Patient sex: F
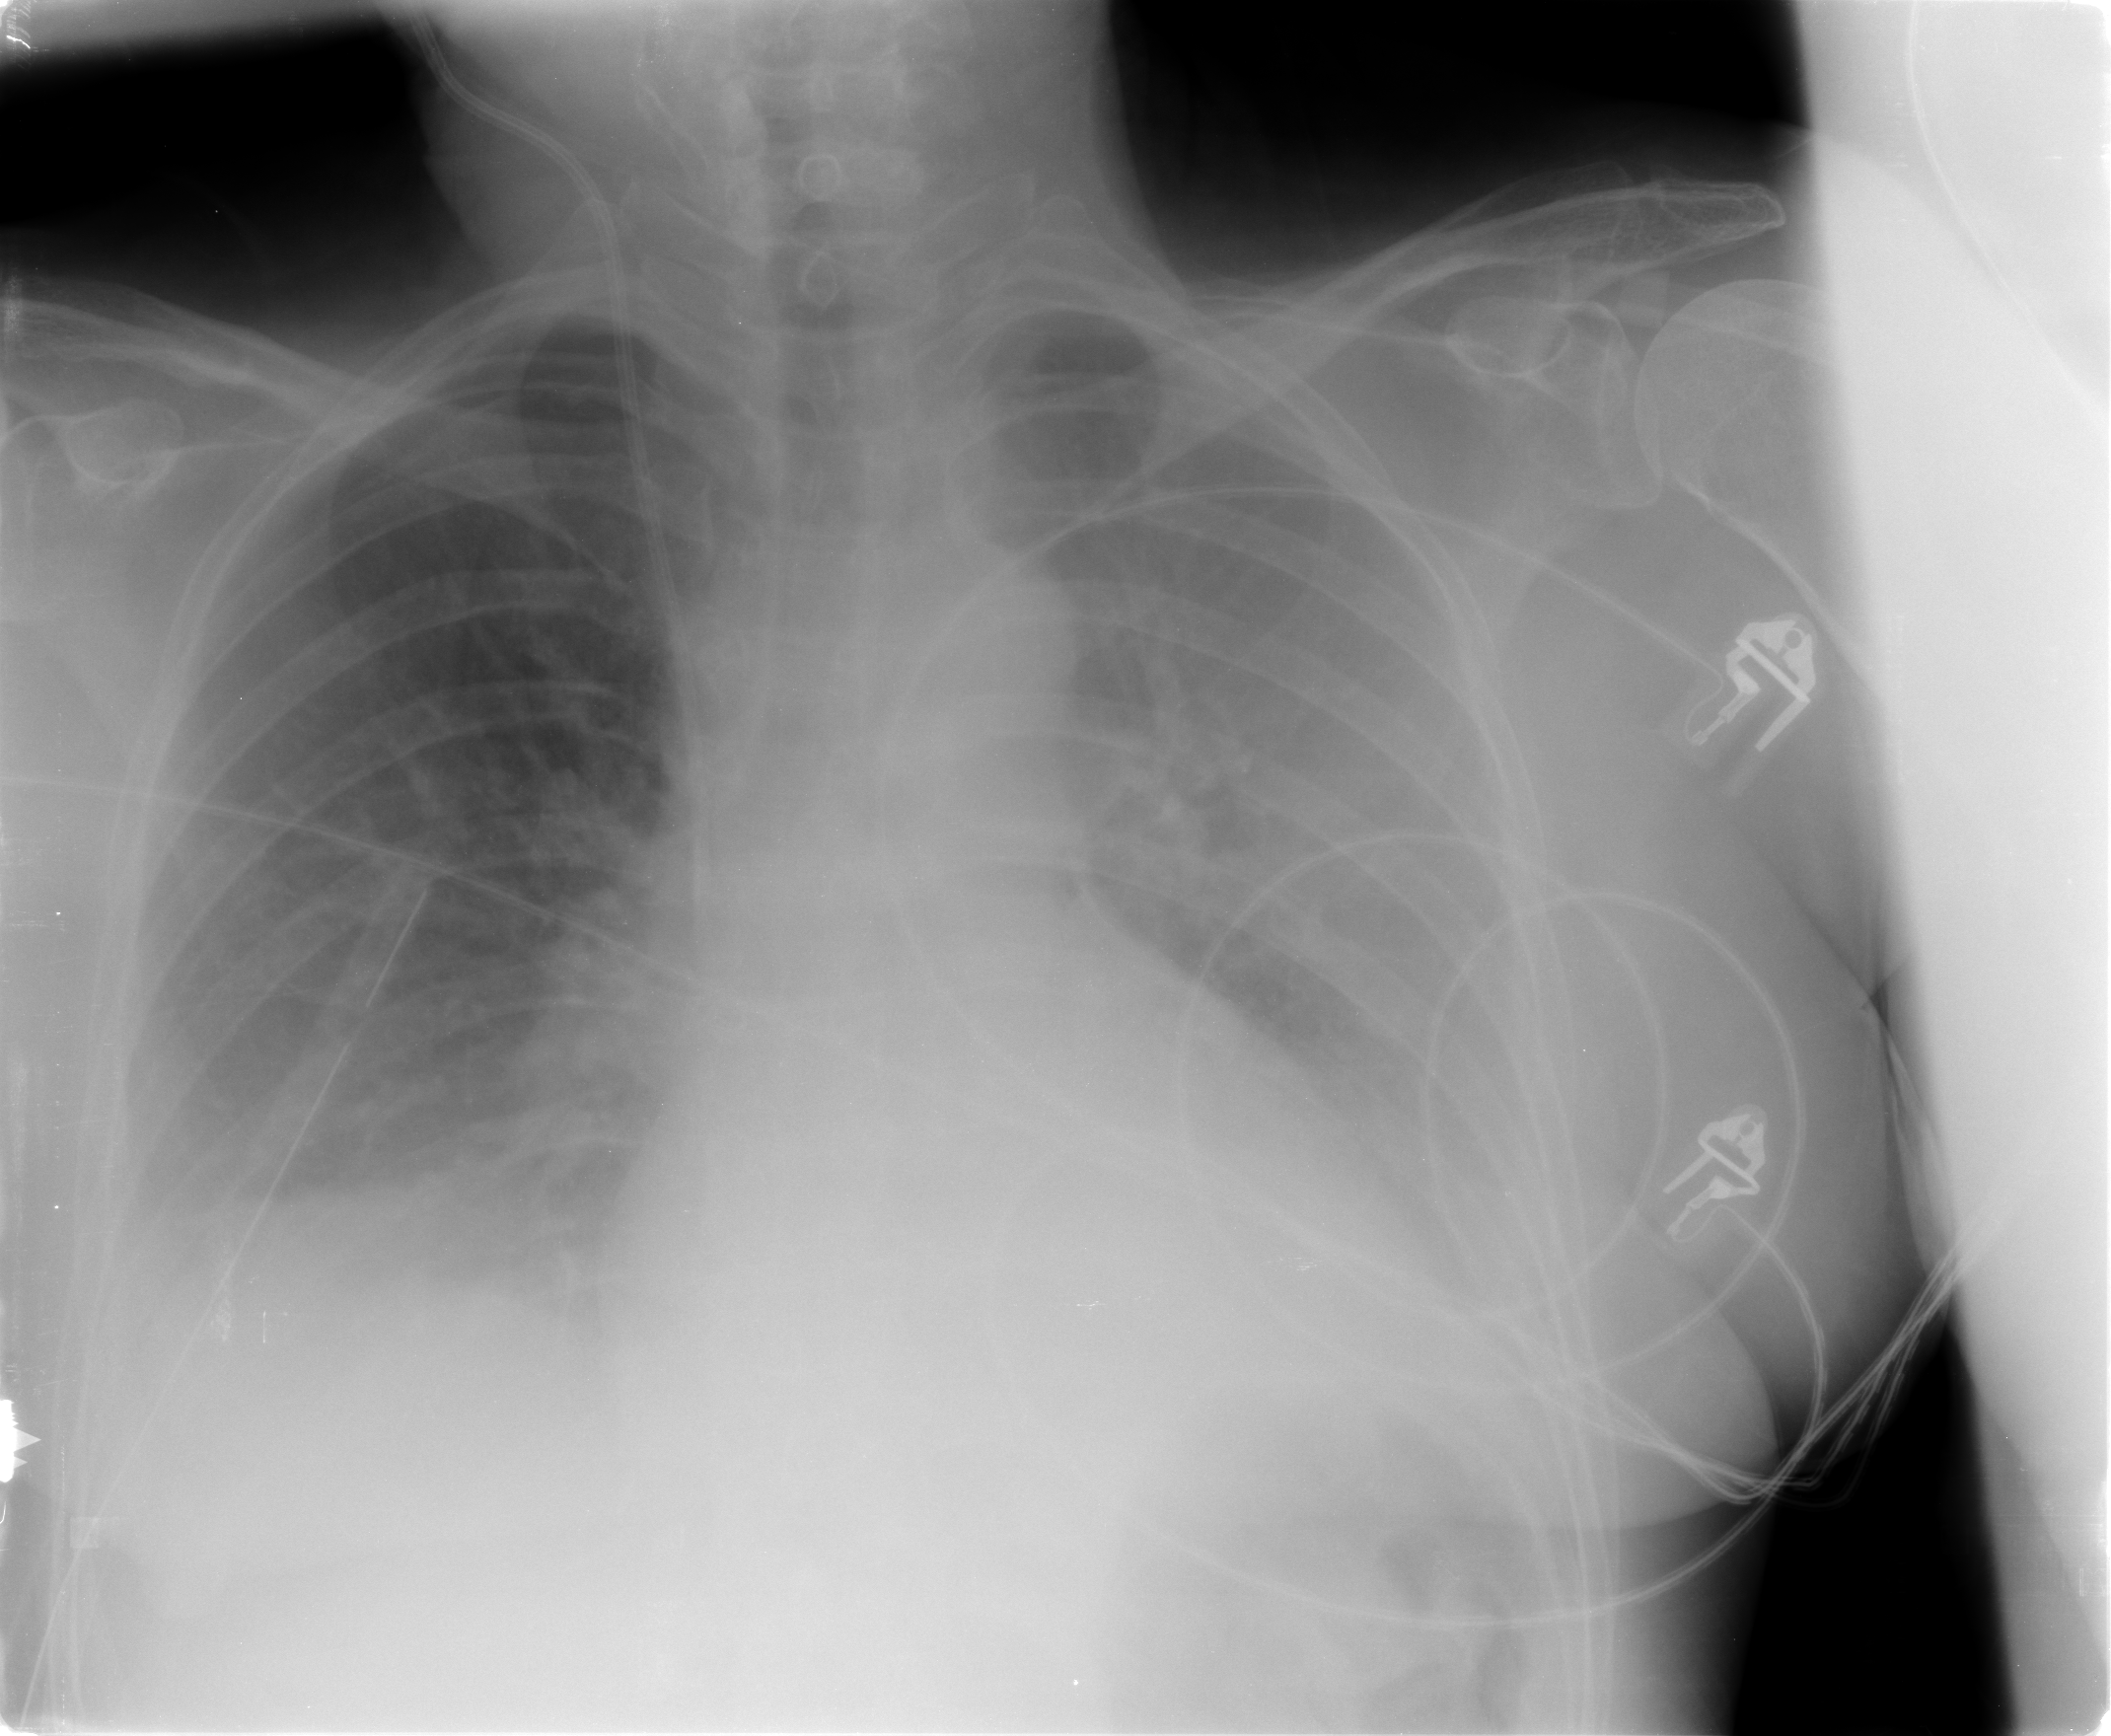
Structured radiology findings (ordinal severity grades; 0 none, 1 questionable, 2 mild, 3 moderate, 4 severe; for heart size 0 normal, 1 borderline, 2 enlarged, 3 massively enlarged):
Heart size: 0
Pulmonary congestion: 0
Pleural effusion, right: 2
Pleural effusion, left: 3
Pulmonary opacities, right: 0
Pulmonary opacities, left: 1
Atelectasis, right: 2
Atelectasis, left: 0